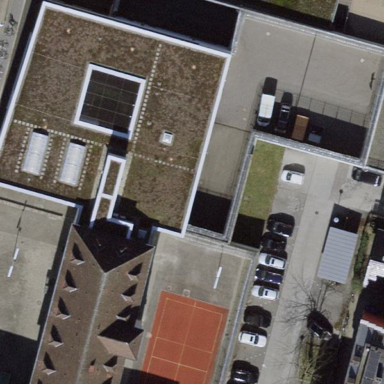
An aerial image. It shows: Civic building.